Question: Taking inputs through input command and calling object from main file.
'''
rafTur = input(' : ')
rafKat = input(' : ')
rafNo = input( : ')
rafIndex = input(' : ')
req.search_record(' : ')
req.search_record(rafTur, rafKat, rafNo, rafIndex)
'''
req.py :
'''
def search_record( rafTur, rafKat, rafNo, rafIndex= None):
infile = open('noSqlDB', 'rb')
flag = False
while True:
try:
reading the oject from file
sistem = pickle.load(infile)
if sistem['rafTur'] == rafTur and sistem['rafKat'] == rafKat and sistem['rafNo'] == rafNo and rafIndex==None: # This is where the error happens
print("Raf No : ",sistem['rafIndex'],"Raf data : ",sistem['rafIndexData'])
print(":", rafIndex)
flag = True
break
# display record if found and set flag
if (sistem['rafTur'] == rafTur and sistem['rafKat'] == rafKat and sistem['rafNo'] == rafNo and sistem['rafIndex'] == rafIndex):
print(sistem['rafIndexData'],"
")
flag = True
break
except EOFError:
print("deb")
break
if flag == False:
print('Record not Found')
print()
infile.close()
'''
I'm trying to overload 'search_record()' function. When I put '= None' to 'rafIndex' variable the program exits with 'OFError' and prints 'deb' ( just for debugging ). The code works fine without '= None' command also second if works without '= None' command.
I tried changing if statement with '== None' to '== ''' it also doesn't work. I also tried assigning rafIndex to 'None' manually by 'rafIndex = None' but it also doesn't work.

Using python 3.9 virtualenv in Clion
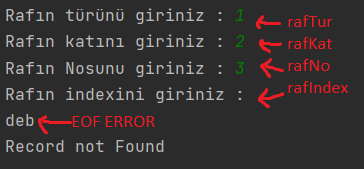
Answer: So the main problem is the variables and input was different type. So casting them to int and string will solve the problem.
Created a function for casting :
'''
def toCast(rafTur, rafKat, rafNo, rafIndex):
if rafTur != "":
rafTur = str(rafTur) #Change this
if rafKat != "":
rafKat = int(rafKat)
if rafNo != "":
rafNo = int(rafNo)
if rafIndex != "":
rafIndex = int(rafIndex)
return rafTur,rafKat,rafNo,rafIndex
'''
That function makes casting if function isn't empty after that i used this function in main like this :
'''
elif choice == '3':
rafTur = input('Rafin turunu giriniz : ')
rafKat = input('Rafin katini giriniz : ')
rafNo = input('Rafin Nosunu giriniz : ')
rafIndex = input('Rafin indexini giriniz : ')
rafTur,rafKat,rafNo,rafIndex = req.toCast(rafTur, rafKat, rafNo, rafIndex)
req.search_record(rafTur, rafKat, rafNo, rafIndex)
'''
after that i rechanged if else's in 'search_record(rafTur, rafKat, rafNo, rafIndex)' with this :
'''
def search_record(rafTur, rafKat, rafNo, rafIndex):
infile = open('noSqlDB', 'rb')
sistem = pickle.load(infile)
flag = False
# read to the end of file.
for x in range((len(sistem)+1)):
try:
if (sistem['rafTur'].upper() == rafTur.upper() and rafKat == "" and rafNo == ""
and rafIndex == ""):
print(sistem['rafTur'],sistem['rafNo'], sistem['rafIndex'], sistem['rafIndexData'])
flag = True
elif (sistem['rafTur'].upper() == rafTur.upper() and sistem['rafKat'] == rafKat and
rafNo == "" and rafIndex == ""):
print(sistem['rafNo'], sistem['rafIndex'], sistem['rafIndexData'])
flag = True
elif (sistem['rafTur'].upper() == rafTur.upper() and sistem['rafKat'] == rafKat and sistem[
'rafNo'] == rafNo and rafIndex == ""):
print(sistem['rafIndex'], sistem['rafIndexData'])
flag = True
elif (sistem['rafTur'].upper() == rafTur.upper() and sistem['rafKat'] == rafKat and sistem[
'rafNo'] == rafNo and sistem['rafIndex'] == rafIndex):
print(sistem['rafIndexData'])
flag = True
sistem = pickle.load(infile)
except EOFError:
break
if flag == False:
print('Record not Found')
print()
# close the file
infile.close()
'''